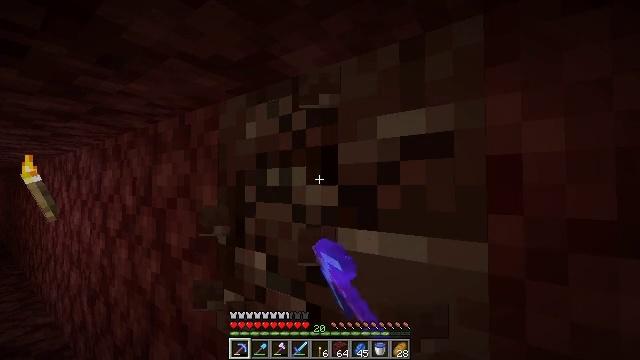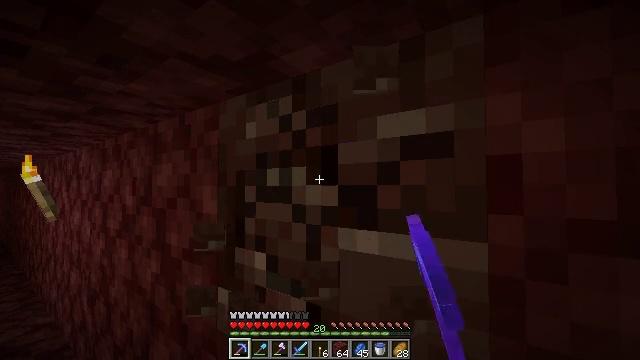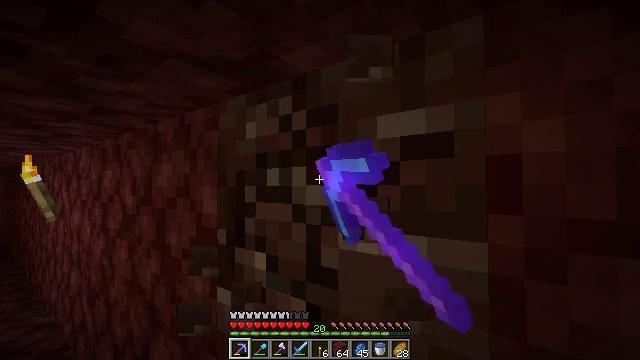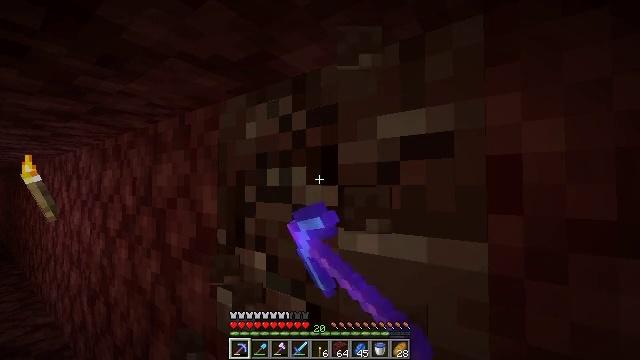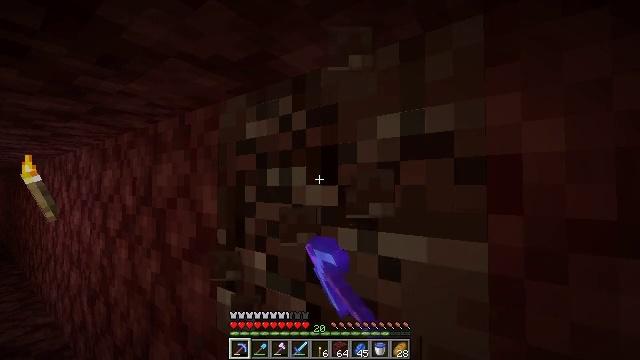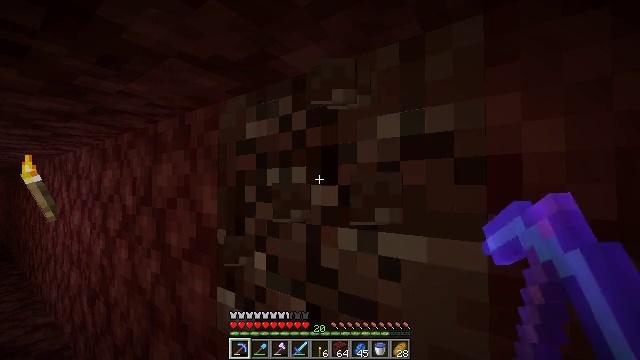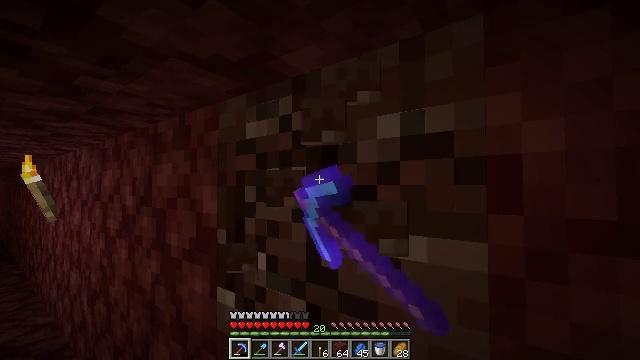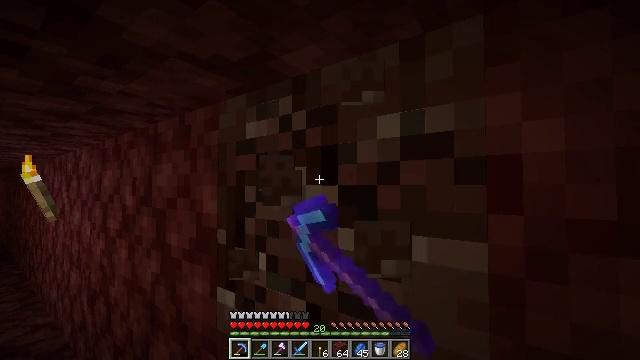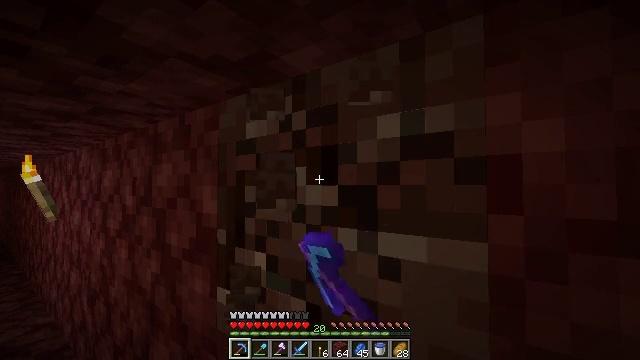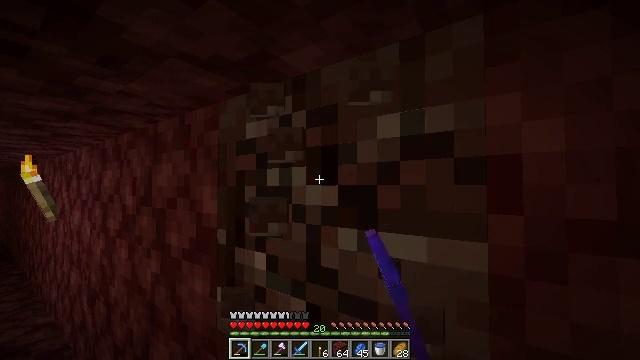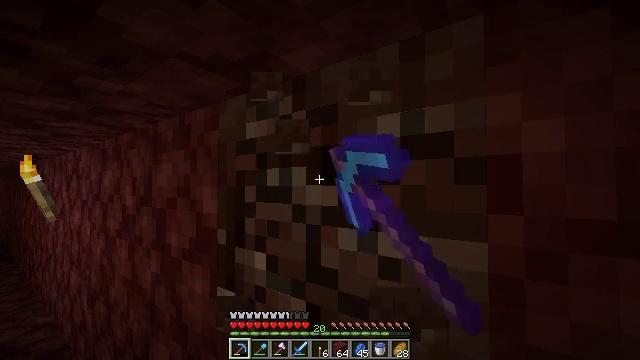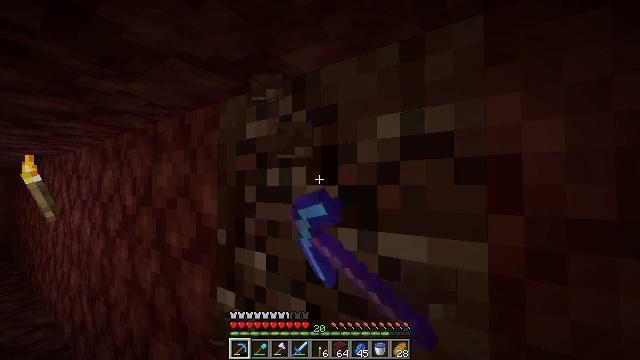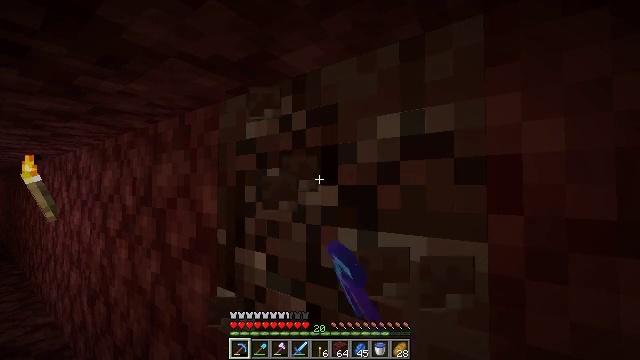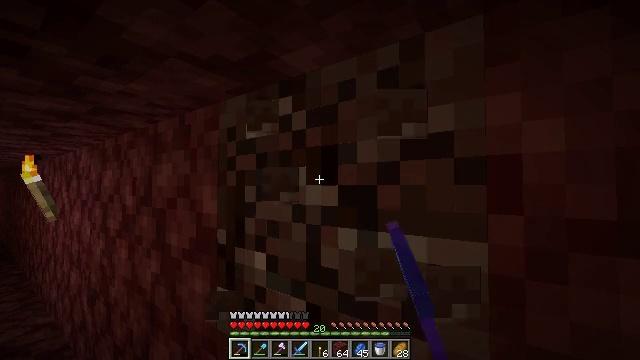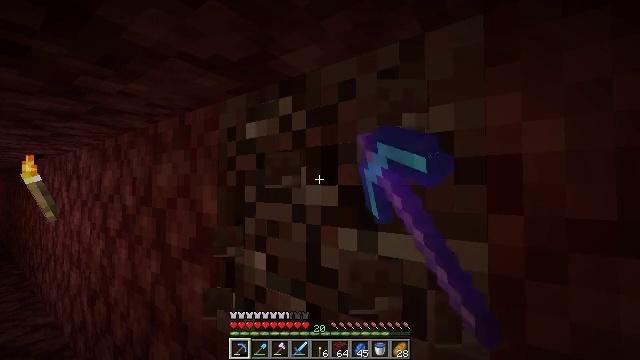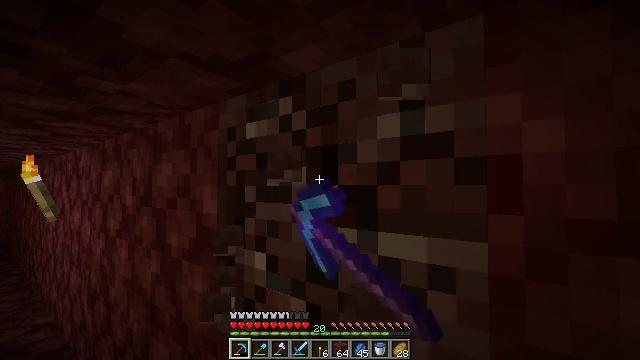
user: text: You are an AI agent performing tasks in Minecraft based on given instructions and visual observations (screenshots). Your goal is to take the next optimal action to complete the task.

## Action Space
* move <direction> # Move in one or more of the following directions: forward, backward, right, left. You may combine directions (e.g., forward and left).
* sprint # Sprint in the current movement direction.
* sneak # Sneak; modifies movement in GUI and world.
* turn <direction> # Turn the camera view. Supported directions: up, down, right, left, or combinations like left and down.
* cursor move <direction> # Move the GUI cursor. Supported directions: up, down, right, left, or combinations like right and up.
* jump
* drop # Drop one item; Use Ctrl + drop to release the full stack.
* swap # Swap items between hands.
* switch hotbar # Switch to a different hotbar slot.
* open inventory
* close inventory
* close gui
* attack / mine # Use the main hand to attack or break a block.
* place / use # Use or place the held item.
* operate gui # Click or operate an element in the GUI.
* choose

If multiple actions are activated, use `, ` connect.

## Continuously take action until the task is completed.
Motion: motion action
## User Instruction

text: Find and extract ancient debris from the Nether.
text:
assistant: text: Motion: attack / mine
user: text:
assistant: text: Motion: attack / mine
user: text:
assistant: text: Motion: attack / mine
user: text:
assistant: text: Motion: attack / mine
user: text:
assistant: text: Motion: attack / mine
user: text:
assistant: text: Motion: attack / mine
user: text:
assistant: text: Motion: attack / mine
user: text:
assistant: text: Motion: attack / mine
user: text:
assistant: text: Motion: attack / mine
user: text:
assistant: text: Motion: attack / mine
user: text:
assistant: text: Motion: attack / mine
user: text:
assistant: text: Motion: attack / mine
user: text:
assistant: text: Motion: attack / mine
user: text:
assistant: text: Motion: attack / mine
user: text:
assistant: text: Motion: attack / mine
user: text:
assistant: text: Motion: attack / mine
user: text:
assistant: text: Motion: attack / mine
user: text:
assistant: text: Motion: attack / mine
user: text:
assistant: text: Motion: attack / mine
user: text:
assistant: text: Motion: attack / mine
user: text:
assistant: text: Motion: attack / mine
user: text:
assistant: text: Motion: attack / mine
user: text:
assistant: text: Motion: attack / mine
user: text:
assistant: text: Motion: attack / mine
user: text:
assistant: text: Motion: attack / mine
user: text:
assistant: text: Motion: attack / mine
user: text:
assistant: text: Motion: attack / mine